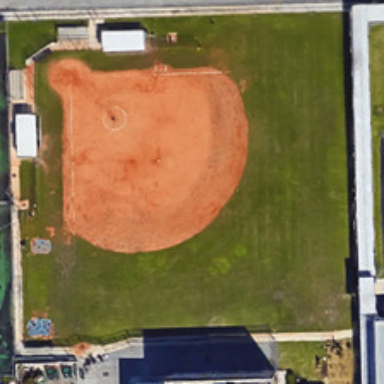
A baseball field is near several buildings and a road .